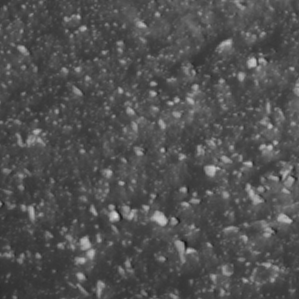
Label: non_frost